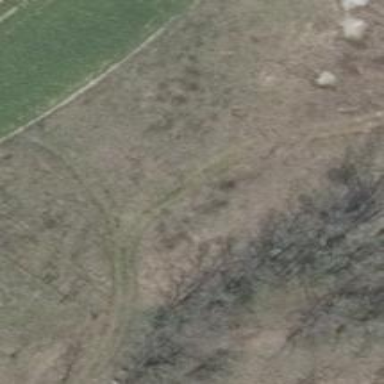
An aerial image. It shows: Grass track with grade 5 tracktype.